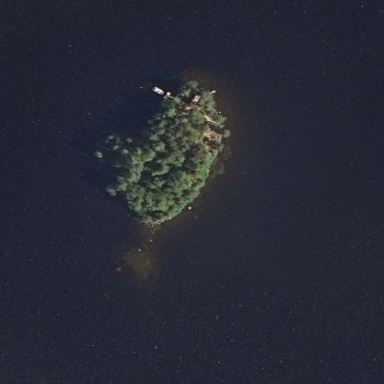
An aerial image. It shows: Islet surrounded by woodland.